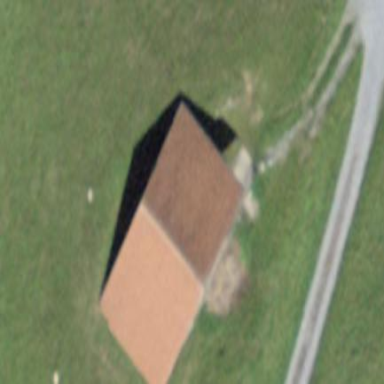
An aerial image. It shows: Barn.